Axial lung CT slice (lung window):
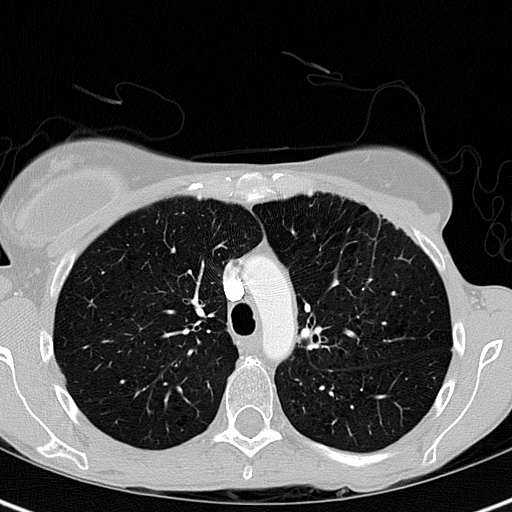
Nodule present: no